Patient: sex F, age 31
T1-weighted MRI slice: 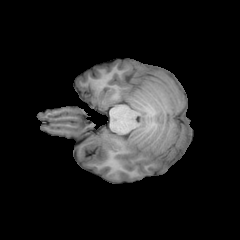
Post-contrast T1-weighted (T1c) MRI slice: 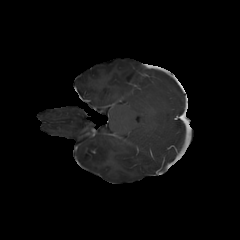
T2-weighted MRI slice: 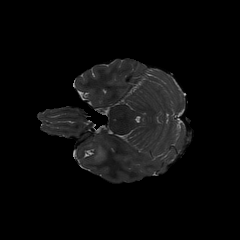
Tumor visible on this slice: yes
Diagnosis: Astrocytoma, IDH-mutant
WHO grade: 2